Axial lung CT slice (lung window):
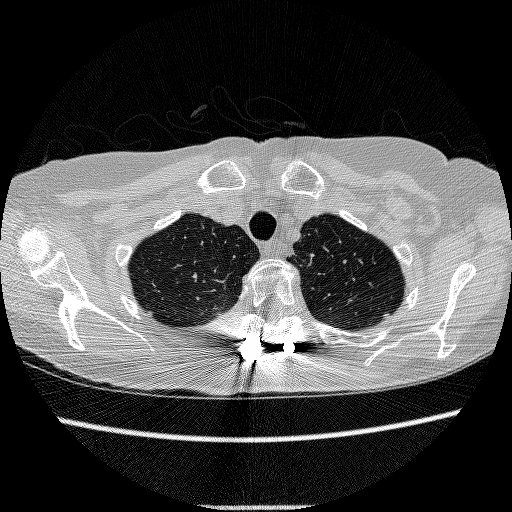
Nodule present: no